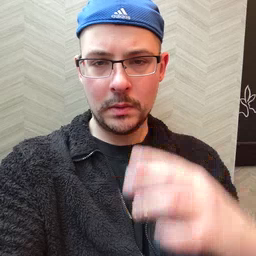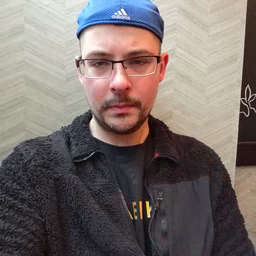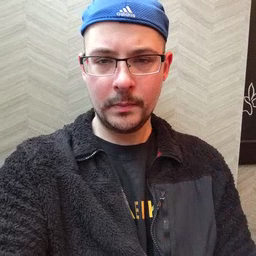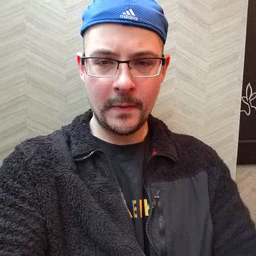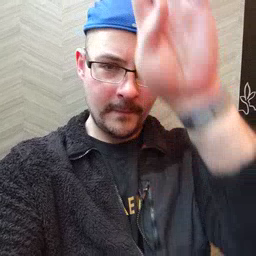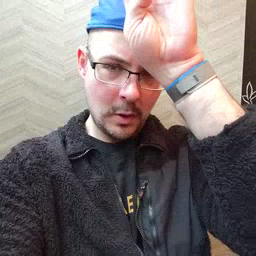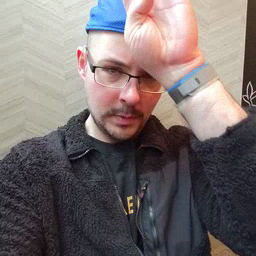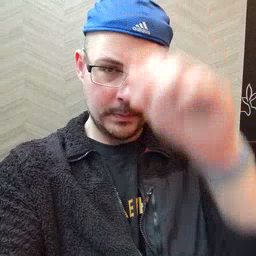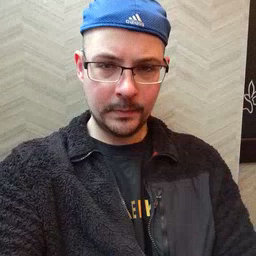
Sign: fireman